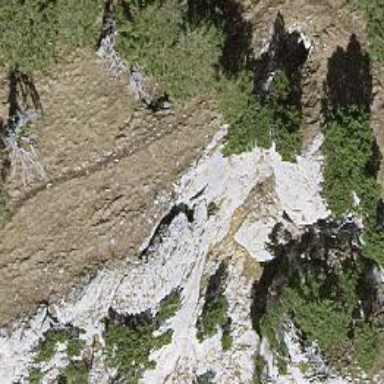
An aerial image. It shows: Cliff in nature.